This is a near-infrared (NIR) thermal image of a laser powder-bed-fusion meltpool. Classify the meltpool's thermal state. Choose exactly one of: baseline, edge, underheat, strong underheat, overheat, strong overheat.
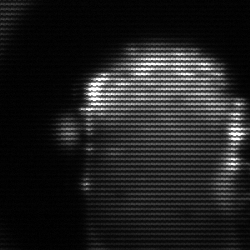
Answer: baseline